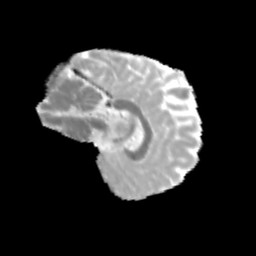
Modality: MD
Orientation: sagittal
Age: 11
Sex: male
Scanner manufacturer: siemens
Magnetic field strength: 3 T
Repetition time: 3.8 s
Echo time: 0.07 s